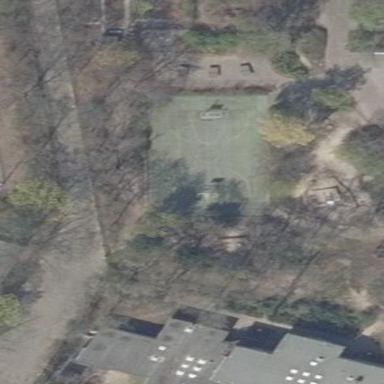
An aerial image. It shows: Basketball court on pitch.